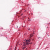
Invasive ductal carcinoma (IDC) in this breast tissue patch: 0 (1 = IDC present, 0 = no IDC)